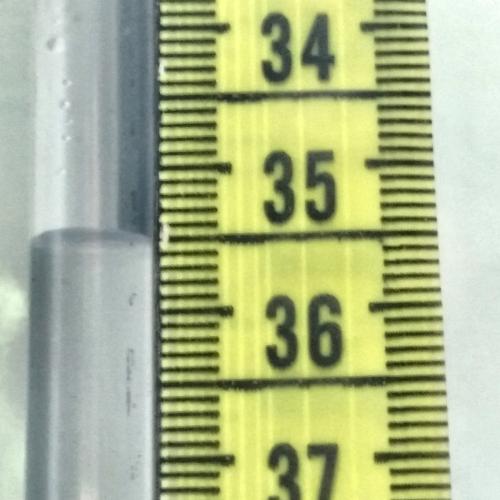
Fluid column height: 35.5 cm